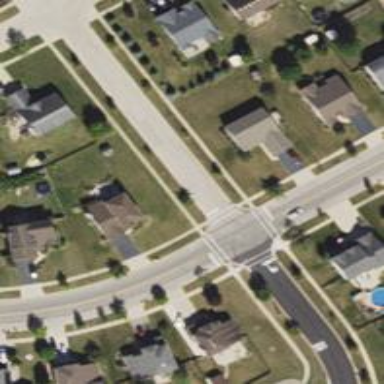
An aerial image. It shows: Road with stop sign.